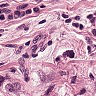
Metastatic tissue present: yes